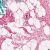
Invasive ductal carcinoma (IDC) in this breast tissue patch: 0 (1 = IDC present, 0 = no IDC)